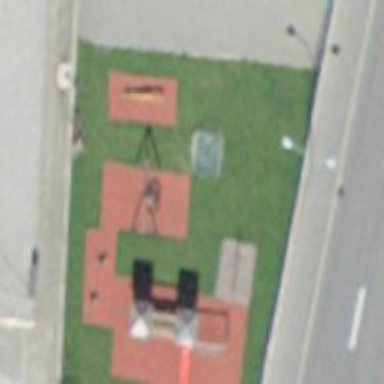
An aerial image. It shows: Playground area for leisure activities on the land.